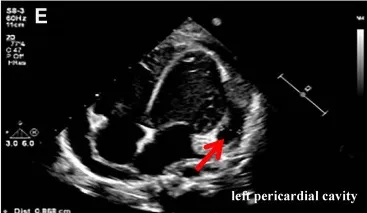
(E) Diaphragm of 5.2 mm.
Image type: radiology (ultrasound)